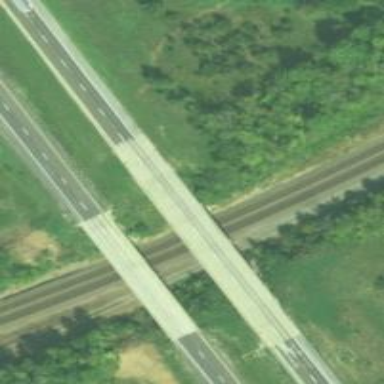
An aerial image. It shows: Bridge over trunk highway expressway.